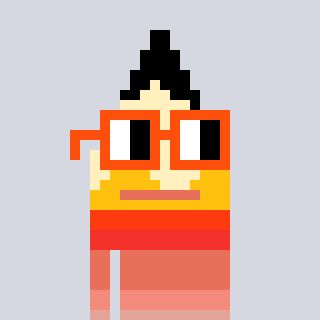
a pixel art character with square orange glasses, a pencil-shaped head and a teal-colored body on a cool background